Aerial crown-view tile of a tropical tree (Barro Colorado Island, Panama), acquired 20240918:
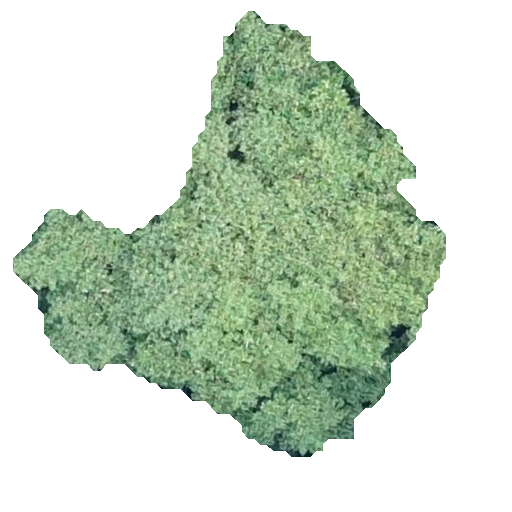
Species: Hieronyma alchorneoides
GBIF accepted scientific name: Hieronyma alchorneoides
Crown area: 160.576 m²